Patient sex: F
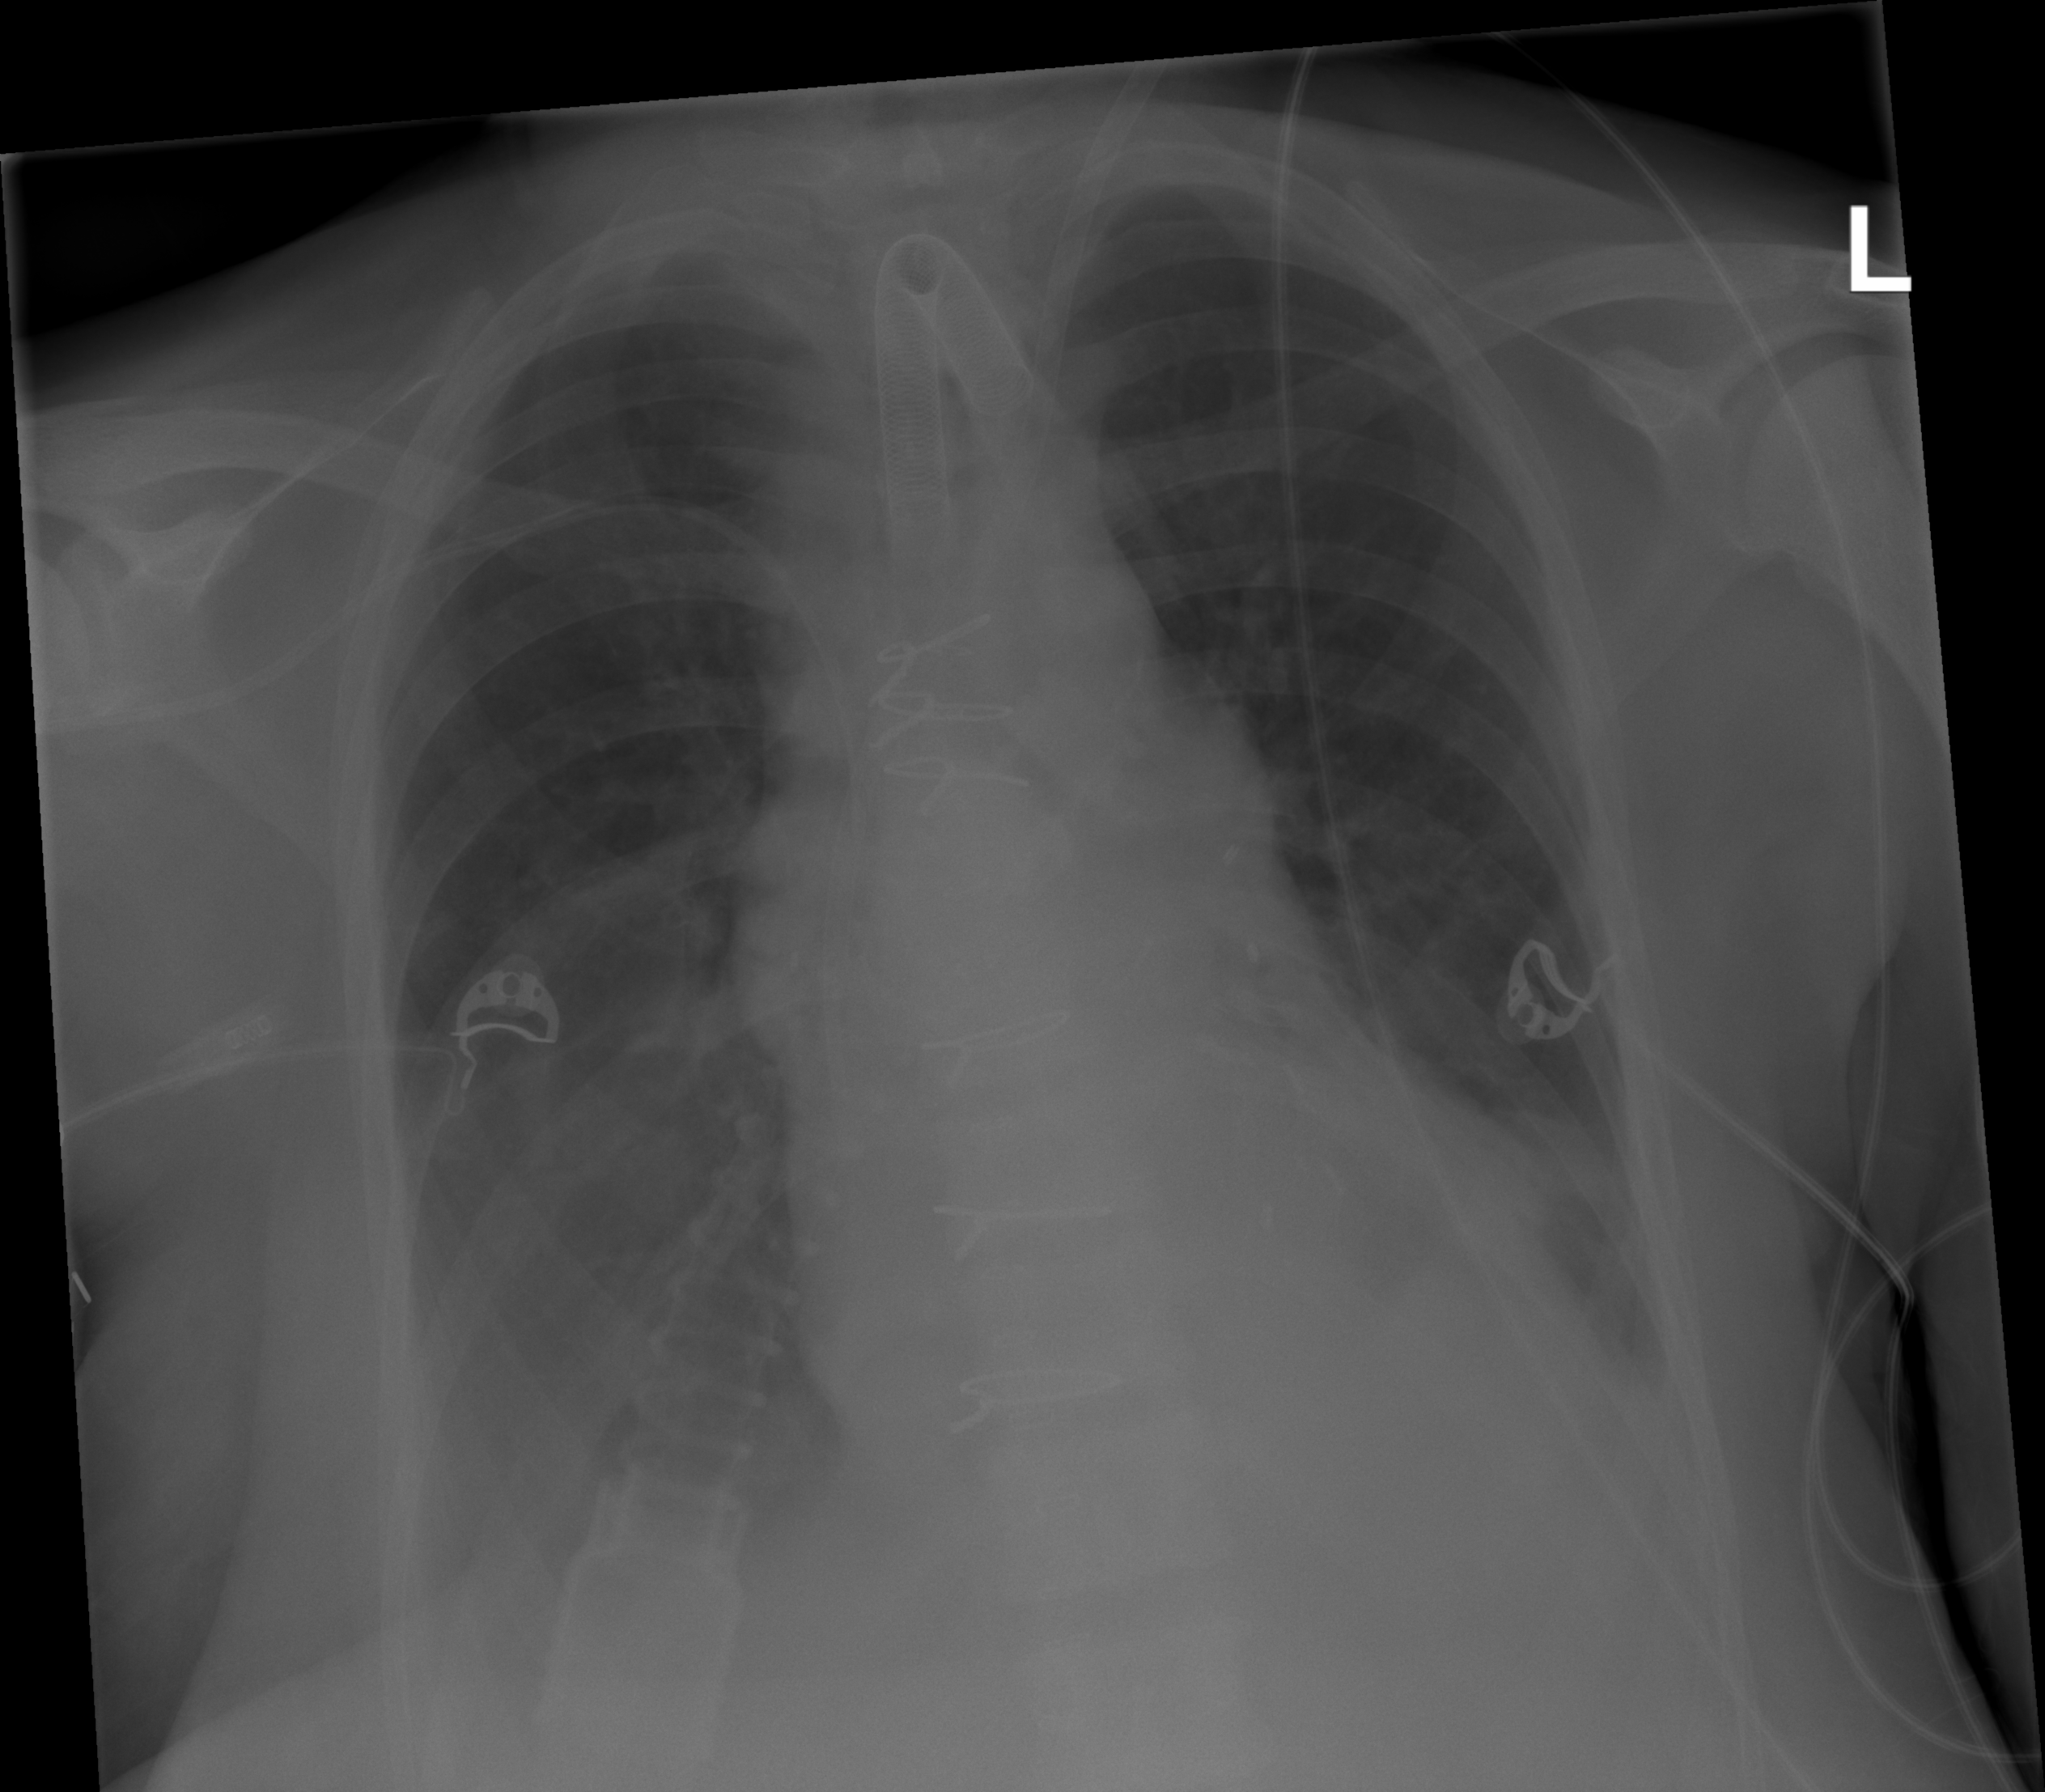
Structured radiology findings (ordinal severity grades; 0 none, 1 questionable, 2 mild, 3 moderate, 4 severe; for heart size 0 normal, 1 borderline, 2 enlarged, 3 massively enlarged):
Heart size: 1
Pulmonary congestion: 0
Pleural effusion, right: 2
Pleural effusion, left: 2
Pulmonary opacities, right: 0
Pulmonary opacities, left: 0
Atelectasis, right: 2
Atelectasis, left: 2